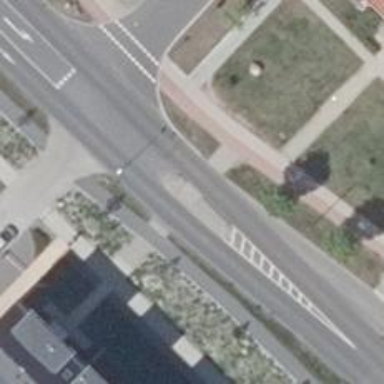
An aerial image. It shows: Footway with crossing that has island.